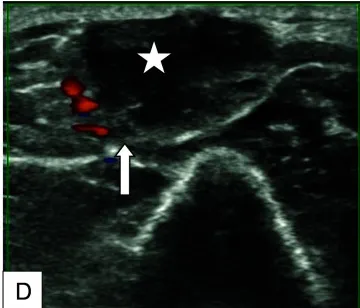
Axial color Doppler ultrasound images. Well-defined irregular-shaped hypoechoic lesion (star) with internal debris noted adjacent to the ulnar nerve (thick white arrows), not showing vascularity on color Doppler study.
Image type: radiology (ultrasound)